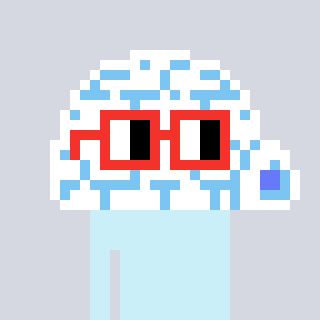
a pixel art character with square red glasses, a igloo-shaped head and a grayscale-colored body on a cool background